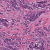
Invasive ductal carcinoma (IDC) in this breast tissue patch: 1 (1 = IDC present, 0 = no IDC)